Question: I'm using Flutter to develop a to-do app, and inside the "new task" screen i want to create a "reminder" button that displays two custom listviews of seemingly infinite dates and times which the user will be able to select from. What is the best way to create that button?

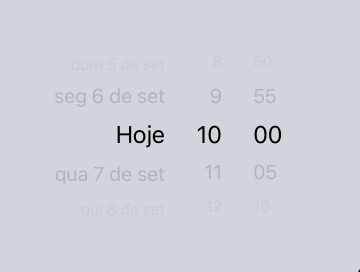
Answer: You can use package <URL>
and set date formate to what you need
code snippet
'''
DateTimePickerWidget(
minDateTime: DateTime.parse(MIN_DATETIME),
maxDateTime: DateTime.parse(MAX_DATETIME),
initDateTime: DateTime.parse(INIT_DATETIME),
locale: DateTimePickerLocale.pt_br,
dateFormat: DATE_FORMAT,
pickerTheme: DateTimePickerTheme(
showTitle: false,
title: Container(
width: double.infinity,
height: 40.0,
alignment: Alignment.center,
child: Text('Date Time Picker Title'),
decoration: BoxDecoration(color: Color(0xFFc0ca33)),
),
backgroundColor: Color(0xFFf0f4c3),
),
onChange: (dateTime, selectedIndex) {
setState(() {
_dateTime = dateTime;
});
},
)
'''
working demo , device Language is 'Portuguese (PT) Brazil'
<URL>
full code
'''
import 'package:flutter/material.dart';
import 'package:flutter_cupertino_date_picker/flutter_cupertino_date_picker.dart';
///
/// @author dylan wu
/// @since 2019-05-10
class DateTimePickerInPage extends StatefulWidget {
DateTimePickerInPage({Key key}) : super(key: key);
@override
State<StatefulWidget> createState() => _DateTimePickerInPageState();
}
const String MIN_DATETIME = '2019-05-15 20:10:55';
const String MAX_DATETIME = '2019-07-01 12:30:40';
const String INIT_DATETIME = '2019-05-16 09:00:58';
const String DATE_FORMAT = 'MMMM-EEEE-dd,HH:mm';
class _DateTimePickerInPageState extends State<DateTimePickerInPage> {
DateTime _dateTime;
@override
void initState() {
super.initState();
_dateTime = DateTime.parse(INIT_DATETIME);
}
@override
Widget build(BuildContext context) {
TextStyle hintTextStyle =
Theme.of(context).textTheme.subhead.apply(color: Color(0xFF999999));
return Scaffold(
appBar: AppBar(title: Text("DateTimePicker In Page")),
body: Container(
decoration: BoxDecoration(color: Colors.white),
padding: EdgeInsets.all(16.0),
child: Column(
children: <Widget>[
// min datetime hint
Padding(
padding: EdgeInsets.only(bottom: 8.0),
child: Row(
children: <Widget>[
Container(
width: 115.0,
child: Text('min DateTime:', style: hintTextStyle),
),
Text(MIN_DATETIME,
style: Theme.of(context).textTheme.subhead),
],
),
),
// max datetime hint
Padding(
padding: EdgeInsets.only(bottom: 8.0),
child: Row(
children: <Widget>[
Container(
width: 115.0,
child: Text('max DateTime:', style: hintTextStyle),
),
Text(MAX_DATETIME,
style: Theme.of(context).textTheme.subhead),
],
),
),
// init datetime hint
Padding(
padding: EdgeInsets.only(bottom: 8.0),
child: Row(
children: <Widget>[
Container(
width: 115.0,
child: Text('init DateTime:', style: hintTextStyle),
),
Text(INIT_DATETIME,
style: Theme.of(context).textTheme.subhead),
],
),
),
// date format
Padding(
padding: EdgeInsets.only(bottom: 8.0),
child: Row(
children: <Widget>[
Container(
width: 115.0,
child: Text('Date Format:', style: hintTextStyle),
),
Text(DATE_FORMAT, style: Theme.of(context).textTheme.subhead),
],
),
),
// show custom title widget
Row(
children: <Widget>[
Text('show custom title', style: hintTextStyle),
Checkbox(value: true, onChanged: (value) {}),
],
),
// custom title height
Padding(
padding: EdgeInsets.only(bottom: 8.0),
child: Row(
children: <Widget>[
Container(
margin: EdgeInsets.only(right: 8.0),
child: Text('custom title height:', style: hintTextStyle),
),
Text('40.0', style: Theme.of(context).textTheme.subhead),
],
),
),
// date time picker widget
Container(
margin: EdgeInsets.only(top: 8.0, bottom: 40.0),
child: DateTimePickerWidget(
minDateTime: DateTime.parse(MIN_DATETIME),
maxDateTime: DateTime.parse(MAX_DATETIME),
initDateTime: DateTime.parse(INIT_DATETIME),
locale: DateTimePickerLocale.pt_br,
dateFormat: DATE_FORMAT,
pickerTheme: DateTimePickerTheme(
showTitle: false,
title: Container(
width: double.infinity,
height: 40.0,
alignment: Alignment.center,
child: Text('Date Time Picker Title'),
decoration: BoxDecoration(color: Color(0xFFc0ca33)),
),
backgroundColor: Color(0xFFf0f4c3),
),
onChange: (dateTime, selectedIndex) {
setState(() {
_dateTime = dateTime;
});
},
),
),
// selected date time
Column(
crossAxisAlignment: CrossAxisAlignment.start,
children: <Widget>[
Text('Selected DateTime:',
style: Theme.of(context).textTheme.subhead),
Container(
width: double.infinity,
padding: EdgeInsets.only(top: 4.0),
child: Text(
_dateTime != null
? '${_dateTime.year}-${_dateTime.month.toString().padLeft(2, '0')}-${_dateTime.day.toString().padLeft(2, '0')} ${_dateTime.hour.toString().padLeft(2, '0')}:${_dateTime.minute.toString().padLeft(2, '0')}:${_dateTime.second.toString().padLeft(2, '0')}'
: '',
style: Theme.of(context).textTheme.title,
),
),
],
),
],
),
),
);
}
}
void main() => runApp(MyApp());
class MyApp extends StatelessWidget {
@override
Widget build(BuildContext context) {
return MaterialApp(
title: 'Flutter Demo',
theme: ThemeData(
primarySwatch: Colors.blue,
),
home: DateTimePickerInPage(),
);
}
}
'''